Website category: phone
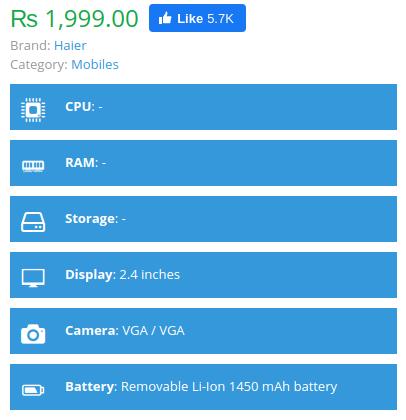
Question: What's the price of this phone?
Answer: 1,999.00

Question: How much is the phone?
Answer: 1,999.00

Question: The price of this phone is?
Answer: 1,999.00

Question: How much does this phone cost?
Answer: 1,999.00

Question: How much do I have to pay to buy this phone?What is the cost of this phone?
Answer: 1,999.00

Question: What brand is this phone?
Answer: Haier

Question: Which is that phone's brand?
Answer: Haier

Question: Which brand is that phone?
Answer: Haier

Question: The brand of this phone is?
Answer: Haier

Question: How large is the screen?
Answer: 2.4 inches

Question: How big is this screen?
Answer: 2.4 inches

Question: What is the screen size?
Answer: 2.4 inches

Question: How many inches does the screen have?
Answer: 2.4 inches

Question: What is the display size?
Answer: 2.4 inches

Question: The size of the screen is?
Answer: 2.4 inches

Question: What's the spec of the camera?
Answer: VGA / VGA

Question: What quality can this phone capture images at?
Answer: VGA / VGA

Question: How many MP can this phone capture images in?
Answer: VGA / VGA

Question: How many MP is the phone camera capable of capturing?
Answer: VGA / VGA

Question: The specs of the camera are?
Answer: VGA / VGA

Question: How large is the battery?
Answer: Removable Li-Ion 1450 mAh battery

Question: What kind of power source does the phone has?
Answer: Removable Li-Ion 1450 mAh battery

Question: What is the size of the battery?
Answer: Removable Li-Ion 1450 mAh battery

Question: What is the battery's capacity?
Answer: Removable Li-Ion 1450 mAh battery

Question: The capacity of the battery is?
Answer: Removable Li-Ion 1450 mAh battery